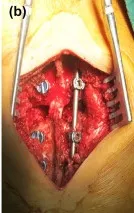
(b) There was no residual tumor in the spinal canal.
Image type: medical_photograph (other_medical_photograph)